Field crop: maize
Growth stage: 2
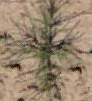
Species: salsola